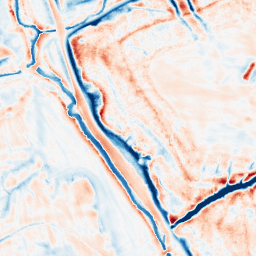
Category: edge_preserving
Decomposition family: bilateral
Decomposition parameters: d: 21
sigma_color: 150
sigma_space: 100
Upsampling method: bicubic
Upsampling parameters: scale: 2
Upsampling scale: 2